Question: I want to make the image fit inside the parent div, however, on some screen sizes, the image is overflowing on the height axis.
It's all fine with normal size images, but with huge image, like a 15000 x 10800 image, the image still respects the parent width, but exceeds the height
I can use 'max-height: -webkit-fill-available;' with chrome, but firefox doesn't support '-moz-available' on 'max-height'
I am using bootstrap 4, but I made some CSS modifications.
Screenshot:

HTML:
'''
<div class="modal-content">
<div class="modal-header">
<h5 class="modal-title" id="imageZoomModalTitle">Galeria</h5>
<button type="button" class="custon-close-button-color close" data-dismiss="modal" aria-label="Close">
<span aria-hidden="true">&times;</span>
</button>
</div>
<div class="modal-body">
<img class="img-modal" src="xyz" >
</div>
</div>
'''
CSS:
'''
.modal-content {
position: absolute;
top: 0;
right: 0;
bottom: 0;
left: 0;
border: 2px;
border-radius: 0;
box-shadow: none;
}
.modal-body {
display: flex;
flex-direction: column;
align-items: center;
justify-content: center;
}
.img-modal {
max-width: 100%;
height: auto;
}
'''
This is the result I am searching for. That image is using 'max-height: -webkit-fill-available;' on the '.img-modal'
<URL>
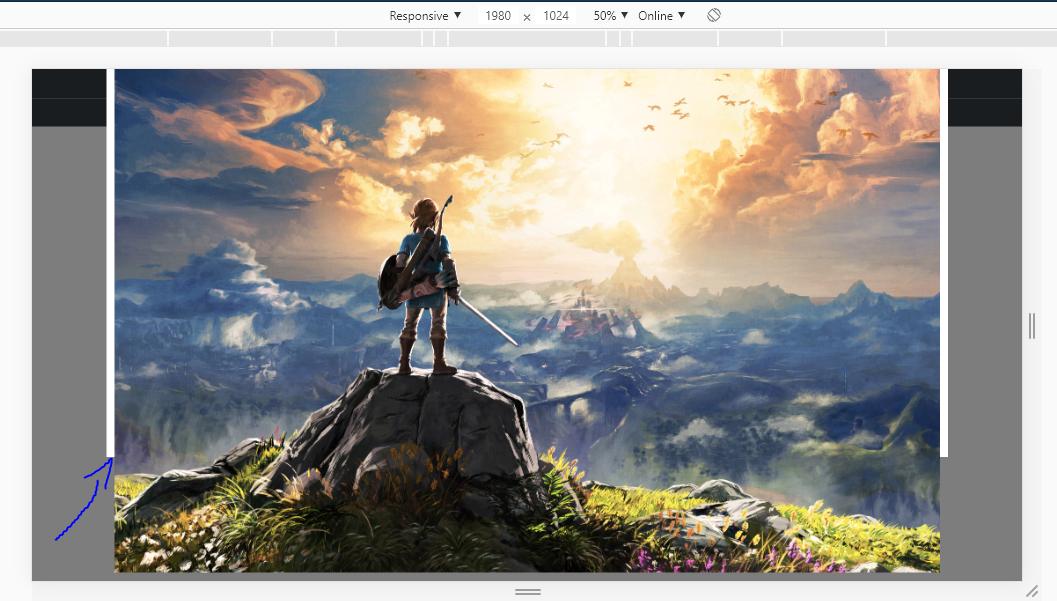
Answer: Variant 1. Hide the rest of the image with the <URL> property:
'''
.modal-body {
overflow: hidden;
}
'''
Variant 2: Place the image as a background for the modal body and set the <URL> property to 'cover' or 'contain'.
Is any of these solutions suitable for you?
UPDATE. .
<URL>
'''
.custom-modal .modal-dialog {
position: absolute;
top: 0;
right: 0;
bottom: 0;
left: 0;
max-width: none;
margin: 0;
}
.custom-modal .modal-content {
position: absolute;
top: 0;
right: 0;
bottom: 0;
left: 0;
border: 2px;
border-radius: 0;
box-shadow: none;
}
.custom-modal .modal-body {
background: url("http://glebkema.ru/images/glebkema_iphone_9623_w1000.jpg") center / contain no-repeat;
}
'''
'''
<button type="button" class="btn btn-primary" data-toggle="modal" data-target="#exampleModal">
Launch demo modal
</button>
<!-- Modal -->
<div class="modal custom-modal fade" id="exampleModal" tabindex="-1" role="dialog" aria-labelledby="exampleModalLabel" aria-hidden="true">
<div class="modal-dialog">
<div class="modal-content">
<div class="modal-header">
<h5 class="modal-title" id="imageZoomModalTitle">Galeria</h5>
<button type="button" class="custon-close-button-color close" data-dismiss="modal" aria-label="Close">
<span aria-hidden="true">&times;</span>
</button>
</div>
<div class="modal-body"></div>
</div>
</div>
</div>
<link rel="stylesheet" href="https://stackpath.bootstrapcdn.com/bootstrap/4.5.0/css/bootstrap.min.css">
<script src="https://code.jquery.com/jquery-3.5.1.slim.min.js"></script>
<script src="https://stackpath.bootstrapcdn.com/bootstrap/4.5.0/js/bootstrap.min.js"></script>
'''